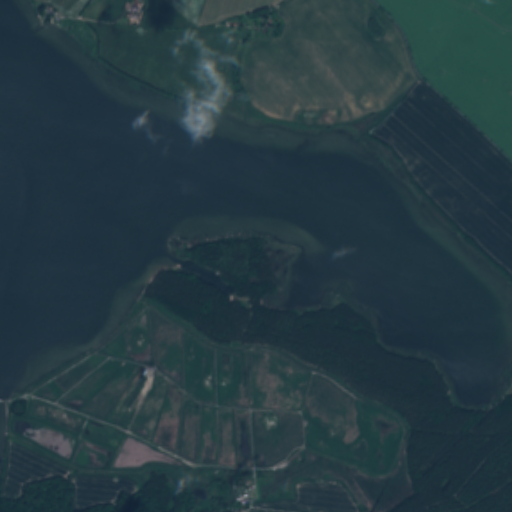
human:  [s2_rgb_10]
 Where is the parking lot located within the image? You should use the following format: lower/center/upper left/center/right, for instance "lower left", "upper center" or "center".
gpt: The parking lot is located in the upper left of the image.
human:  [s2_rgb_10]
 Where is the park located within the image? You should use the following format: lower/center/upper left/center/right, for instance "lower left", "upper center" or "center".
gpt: There is no park in the image.